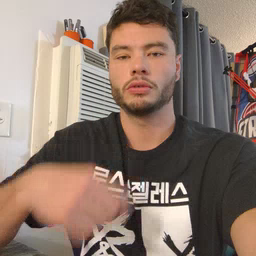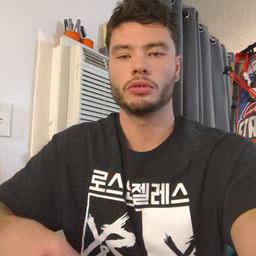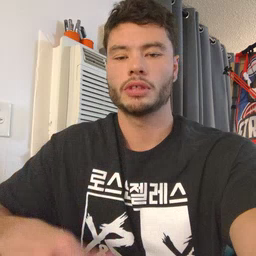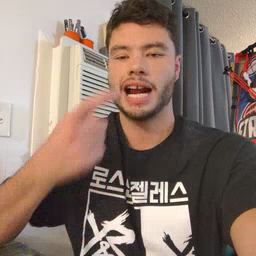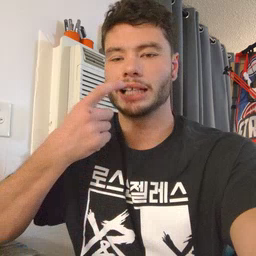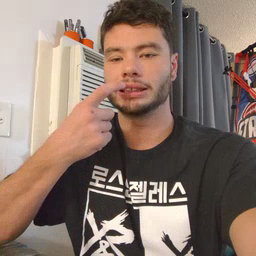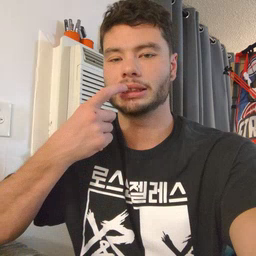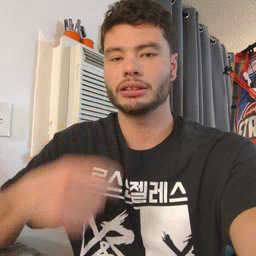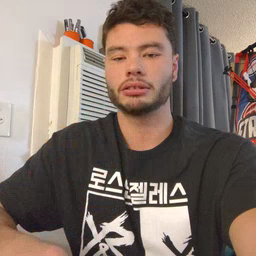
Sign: glasswindow